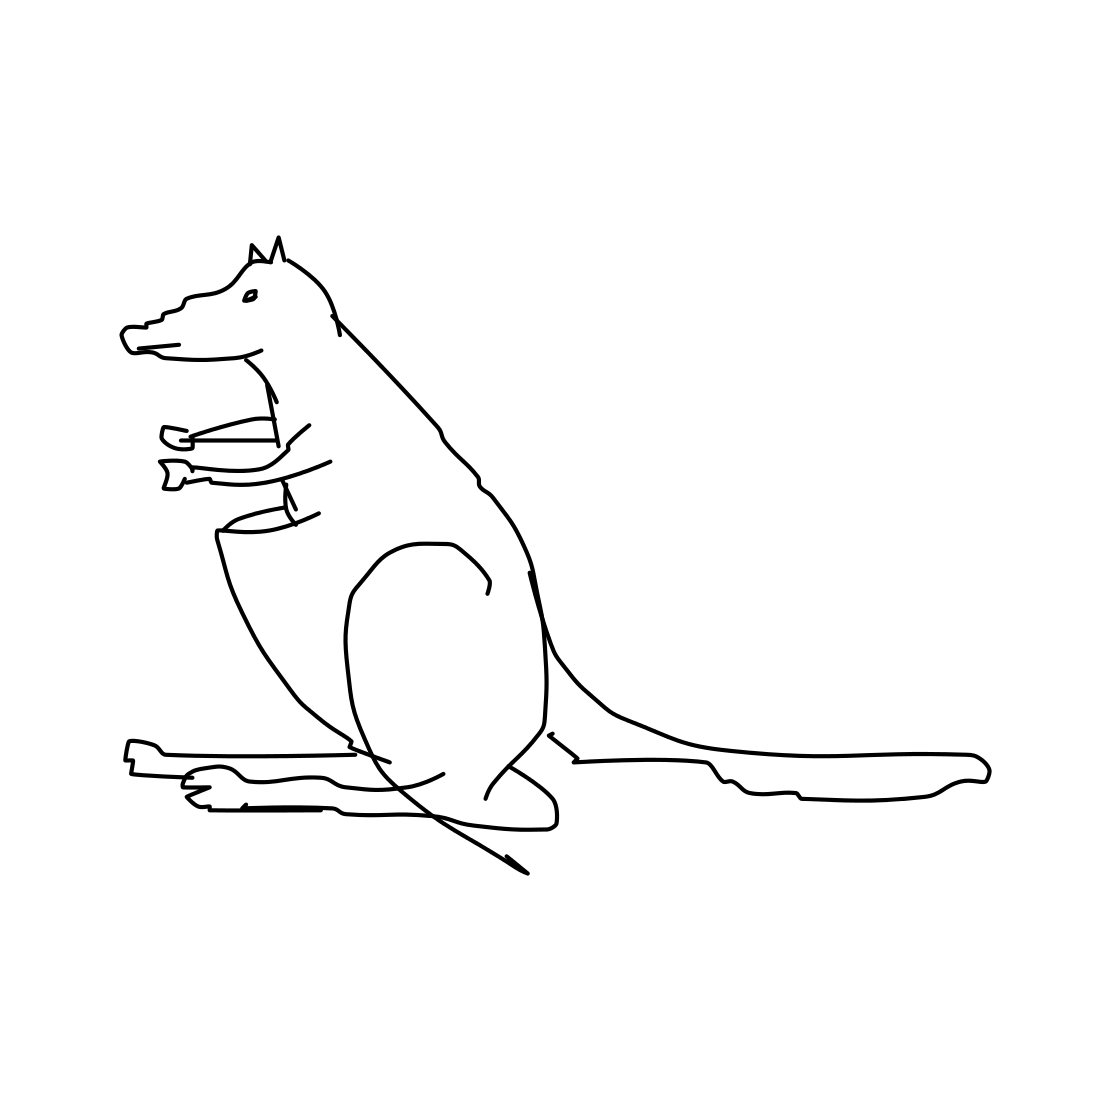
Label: kangaroo